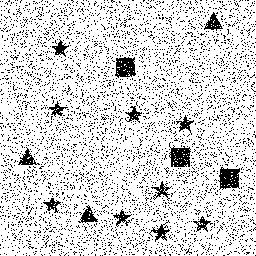
Squares: 3
Triangles: 3
Stars: 9
Total shapes: 15